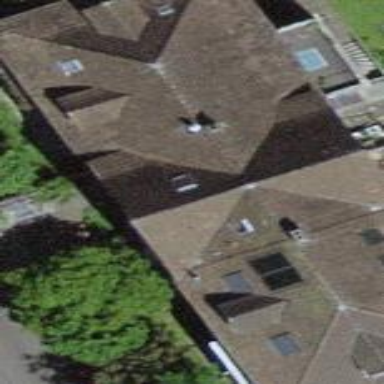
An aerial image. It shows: Building with hipped roof made of roof tiles.